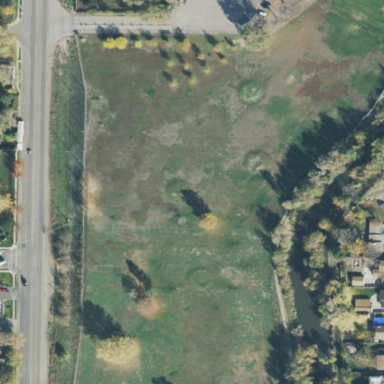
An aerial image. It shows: Grassy area used as driving range for golf.